九年级 · 解析几何
在平面直角坐标系中, 二次函数 $y=a x^{2}-4 a x+2(a<0)$ 部分图象和一次函数 $y=-\frac{1}{2} x+2$ 的图象如图所示. 已知它们有一个交点为 $A$, 点 $B(-1,-1)$ 在该二次函数图象上, 则它们的另一个交点在 ( )

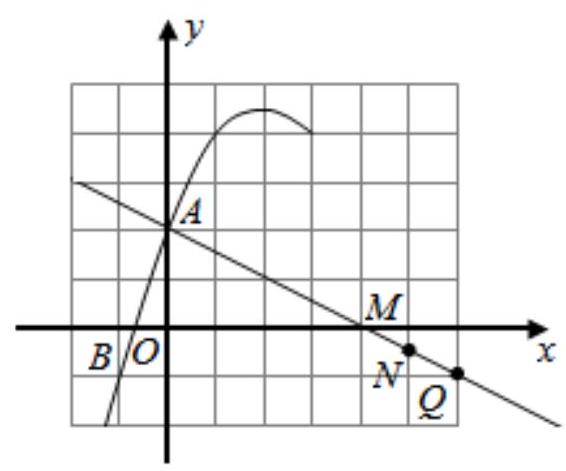
A. $M N$ 之间
B. 点 $N$
C. $N Q$ 之间
D. 点 $Q$

答案: A
解析: 解: 把点 $B$ 代入 $y=a x^{2}-4 a x+2$ 中,

得: $a+4 a+2=-1$,

解得 $a=-\frac{3}{5}$,

$\therefore$ 拋物线的解析式为 $y=-\frac{3}{5} x^{2}+\frac{12}{5} x+2$,

联立抛物线和直线的解析式得:

$\left\{\begin{array}{l}y=-\frac{3}{5} x^{2}+\frac{12}{5} x+2 \\ y=-\frac{1}{2} x+2\end{array}\right.$

解得 $\left\{\begin{array}{l}x=0 \\ y=2\end{array}\right.$ 或 $\left\{\begin{array}{l}x=\frac{29}{6} \\ y=-\frac{5}{12}\end{array}\right.$,

$\therefore$ 它们的另一个交点坐标为 $\left(\frac{29}{6},-\frac{5}{12}\right)$,

$\because M(4,0), N\left(5,-\frac{1}{2}\right), Q(6,-1)$,

又 $\because 4<\frac{29}{6}<5$,

$\therefore$ 它们的另一个交点在 $M N$ 之间,

故选: $A$.

由点 $B$ 的坐标即可确定二次函数的解析式, 和直线联立即可确定另一个交点的坐标.

本题主要考查二次函数的图象和性质, 关键是要能根据点 $B$ 的坐标确定抛物线的解析式.